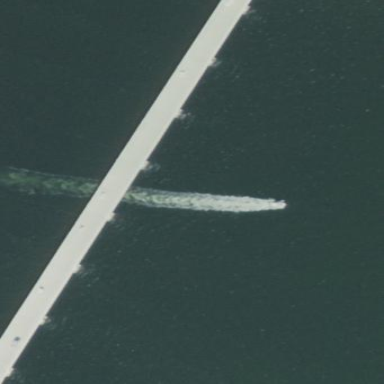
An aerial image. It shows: Man-made bridge.